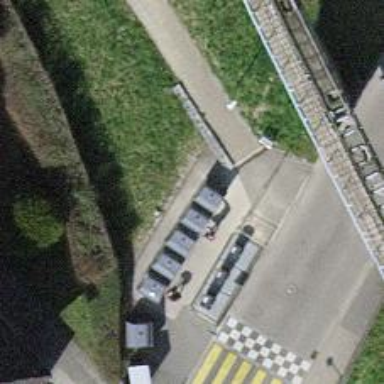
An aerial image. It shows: Recycling container at amenity designated for recycling.